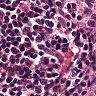
Metastatic tissue present: no